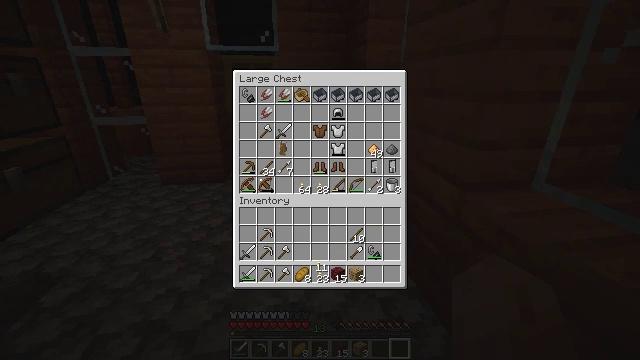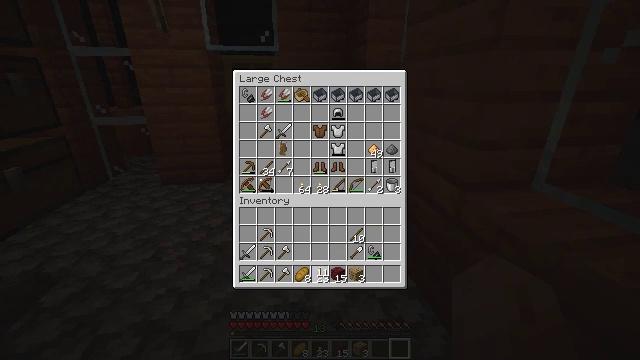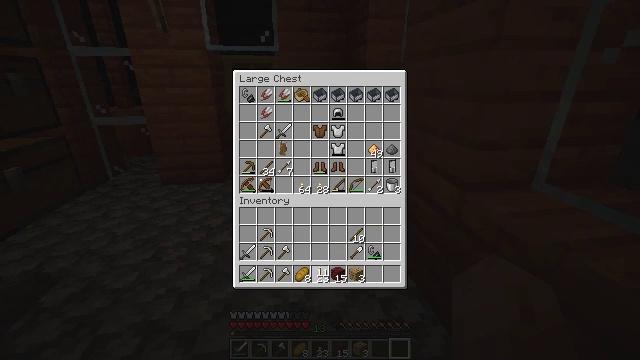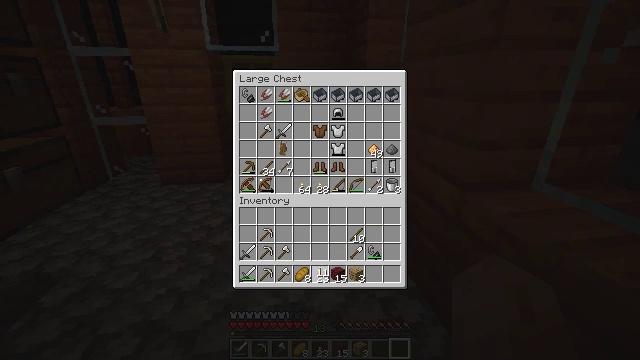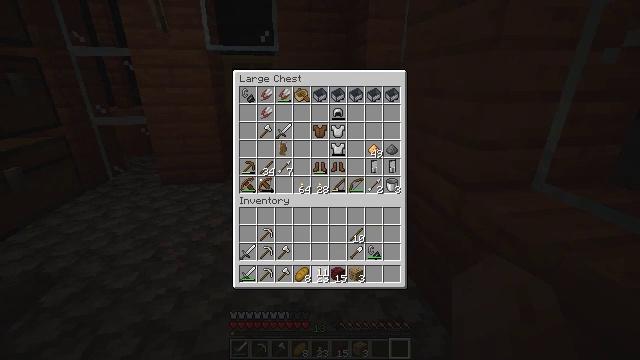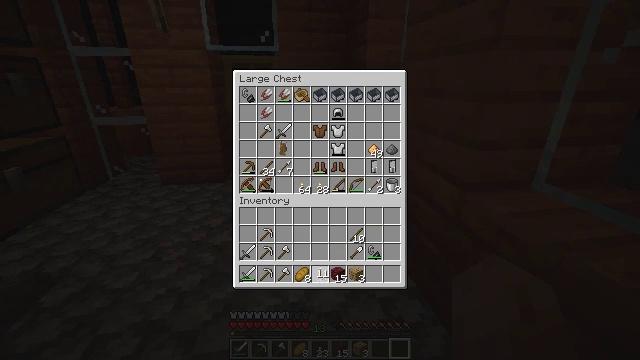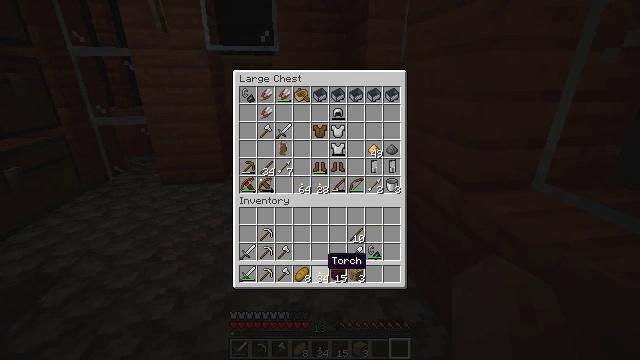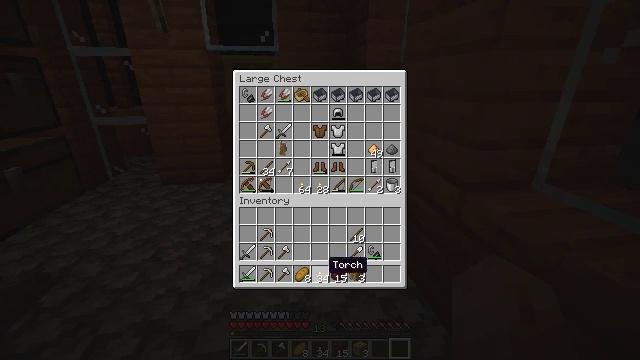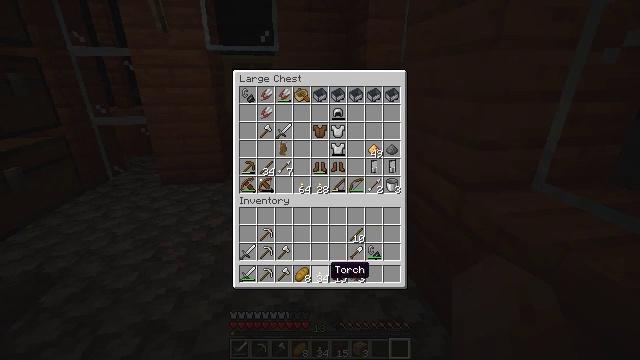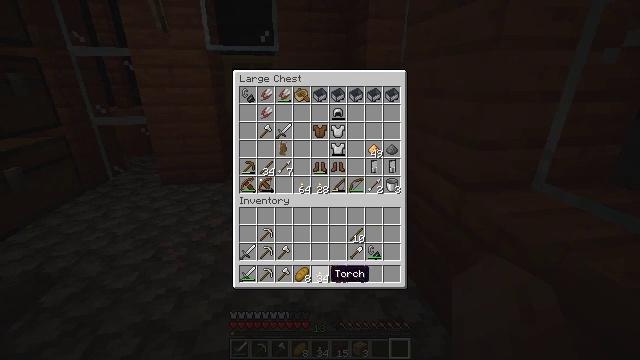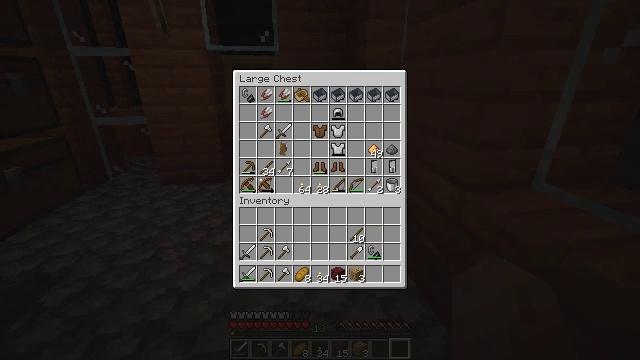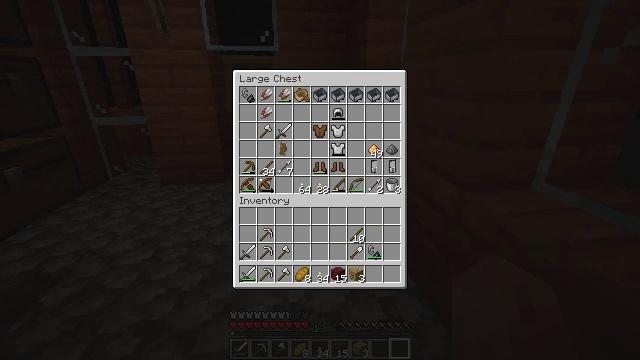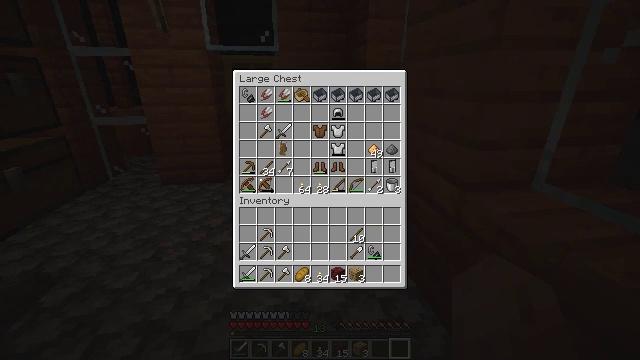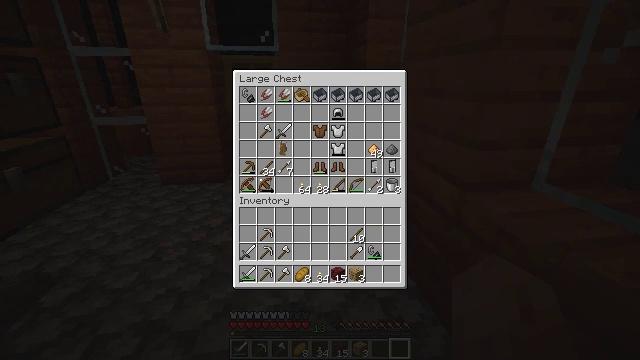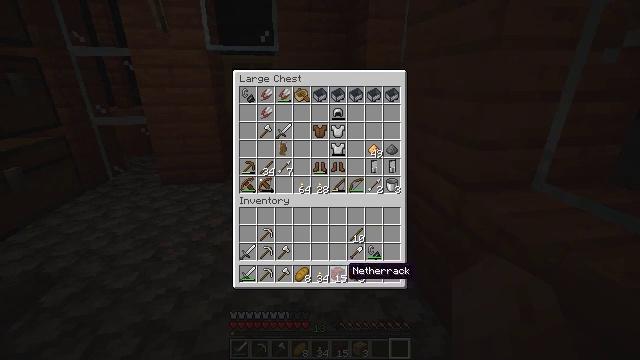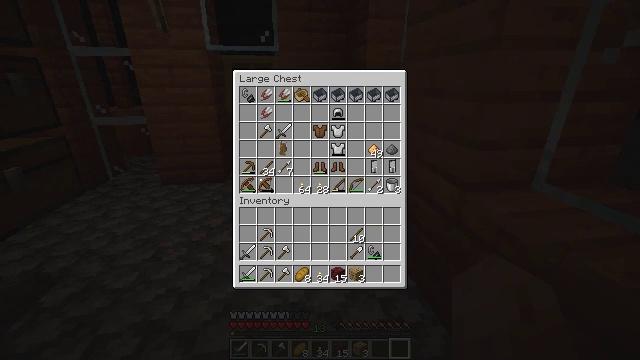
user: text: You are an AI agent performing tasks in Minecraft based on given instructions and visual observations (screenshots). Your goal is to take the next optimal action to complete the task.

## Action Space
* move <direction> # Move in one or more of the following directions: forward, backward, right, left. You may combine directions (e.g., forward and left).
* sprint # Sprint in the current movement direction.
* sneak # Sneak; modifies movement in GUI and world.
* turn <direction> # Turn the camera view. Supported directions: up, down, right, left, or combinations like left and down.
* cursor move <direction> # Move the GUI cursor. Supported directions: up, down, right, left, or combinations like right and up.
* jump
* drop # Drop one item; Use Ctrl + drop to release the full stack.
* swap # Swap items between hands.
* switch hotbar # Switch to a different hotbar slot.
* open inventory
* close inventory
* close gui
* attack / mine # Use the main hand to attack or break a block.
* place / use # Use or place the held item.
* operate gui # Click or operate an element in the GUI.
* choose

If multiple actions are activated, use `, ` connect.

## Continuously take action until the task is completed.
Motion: motion action
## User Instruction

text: Use glowstone and arrows in the crafting table to craft a spectral arrow.
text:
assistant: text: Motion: no_op
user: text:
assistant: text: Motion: no_op
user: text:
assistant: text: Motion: operate gui
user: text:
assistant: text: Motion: operate gui
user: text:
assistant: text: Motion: operate gui
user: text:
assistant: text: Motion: no_op
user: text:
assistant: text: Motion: no_op
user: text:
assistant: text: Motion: no_op
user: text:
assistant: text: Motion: no_op
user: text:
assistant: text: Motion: no_op
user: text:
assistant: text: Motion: no_op
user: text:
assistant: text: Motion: no_op
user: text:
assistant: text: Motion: no_op
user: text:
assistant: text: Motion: cursor move right
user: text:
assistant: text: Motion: no_op
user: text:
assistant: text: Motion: no_op
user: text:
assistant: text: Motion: no_op
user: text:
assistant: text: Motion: no_op
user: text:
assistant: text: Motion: no_op
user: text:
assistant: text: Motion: no_op
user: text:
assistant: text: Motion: no_op
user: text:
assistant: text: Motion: no_op
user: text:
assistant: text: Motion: no_op
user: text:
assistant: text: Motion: no_op
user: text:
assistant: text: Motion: no_op
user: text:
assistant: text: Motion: no_op
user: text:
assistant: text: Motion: no_op
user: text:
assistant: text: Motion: no_op
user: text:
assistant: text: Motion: no_op
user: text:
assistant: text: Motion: cursor move up